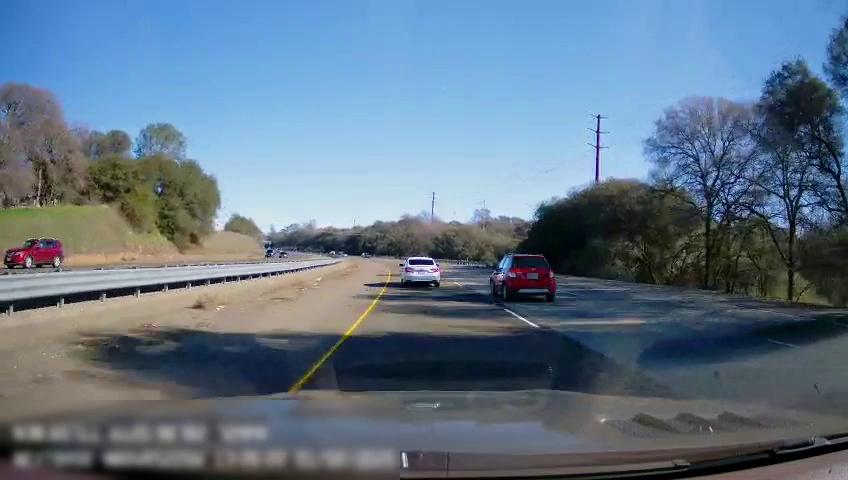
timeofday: Day
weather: Sunny
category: Drivable Space
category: Drivable Space
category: Vehicles | Car
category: Vehicles | Car
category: Vehicles | SUV
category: Lanes | Current Lane
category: Lanes | Current Lane
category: Lanes | Alternate Lane